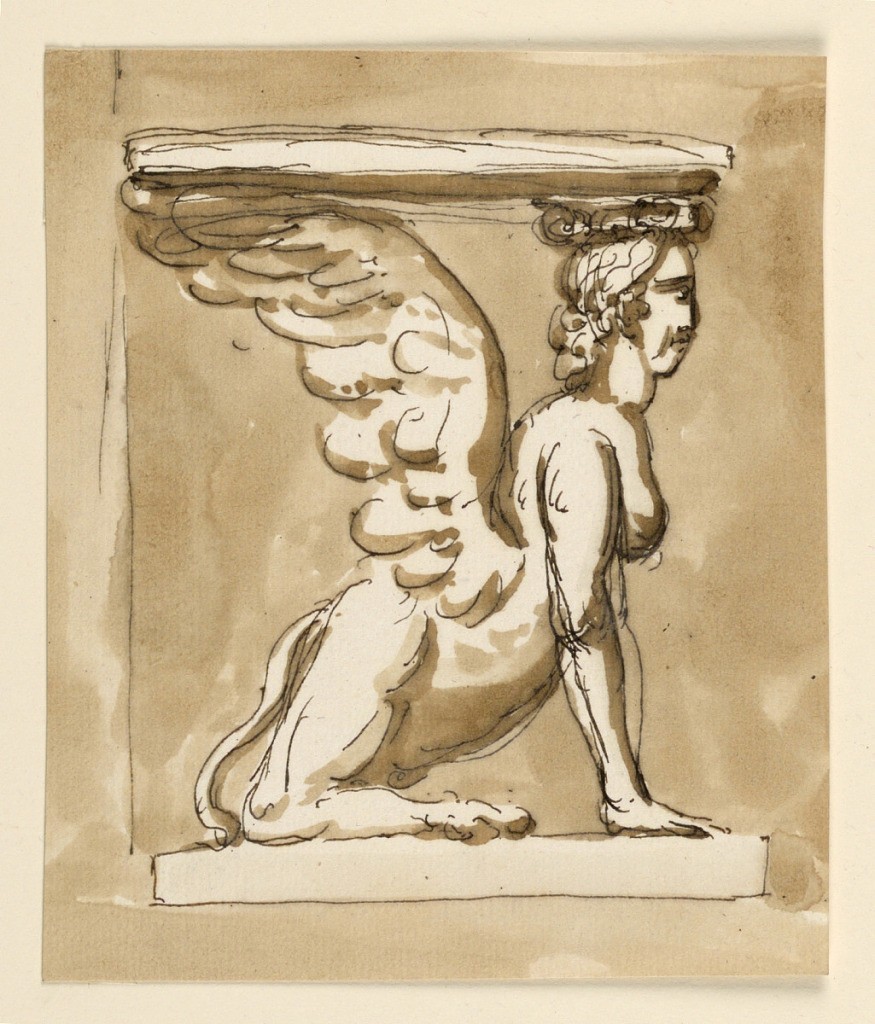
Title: Design for a Console Table with Sphinx Base
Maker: Giuseppe Barberi, Italian, 1746–1809
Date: ca. 1795
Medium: Pen and brown ink, brush and brown wash on off-white laid paper
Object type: Drawing
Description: Console able with sphinx base.